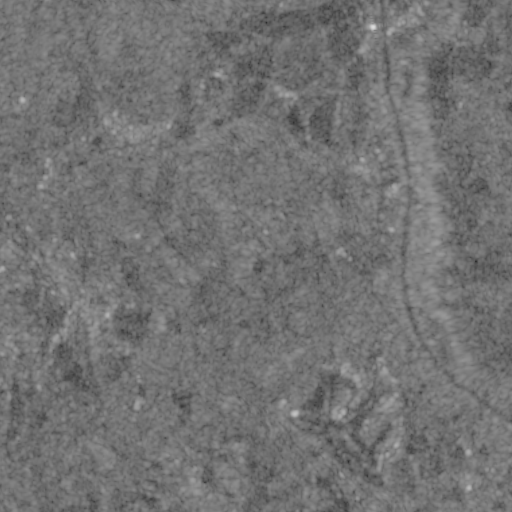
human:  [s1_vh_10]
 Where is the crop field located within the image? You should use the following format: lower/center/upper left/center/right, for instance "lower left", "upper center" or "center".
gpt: The crop field is located in the upper right of the image.
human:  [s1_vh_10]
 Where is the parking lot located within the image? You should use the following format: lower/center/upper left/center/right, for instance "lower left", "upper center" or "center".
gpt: The parking lot is located in the upper right of the image.
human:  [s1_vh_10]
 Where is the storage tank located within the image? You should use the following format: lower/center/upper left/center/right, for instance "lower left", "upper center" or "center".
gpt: The storage tank is located in the upper right of the image.
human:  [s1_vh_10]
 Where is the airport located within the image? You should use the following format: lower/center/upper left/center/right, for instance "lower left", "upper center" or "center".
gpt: There is no airport in the image.

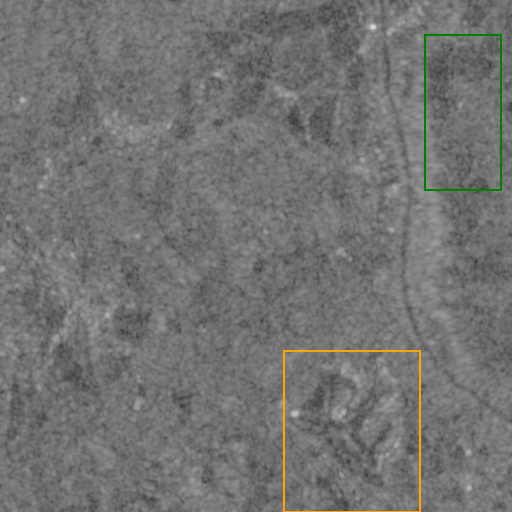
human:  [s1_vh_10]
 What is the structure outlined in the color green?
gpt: The structure outlined in green is a crop field.
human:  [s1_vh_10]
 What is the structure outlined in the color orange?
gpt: The structure outlined in orange is a park.
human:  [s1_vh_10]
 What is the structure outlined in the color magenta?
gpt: There is no magenta outline.